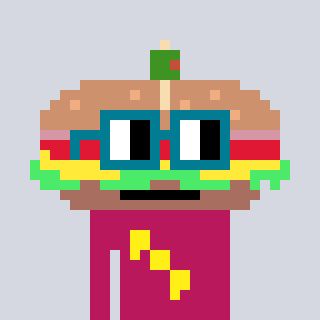
a pixel art character with square dark green glasses, a sandwich-shaped head and a darkpink-colored body on a cool background